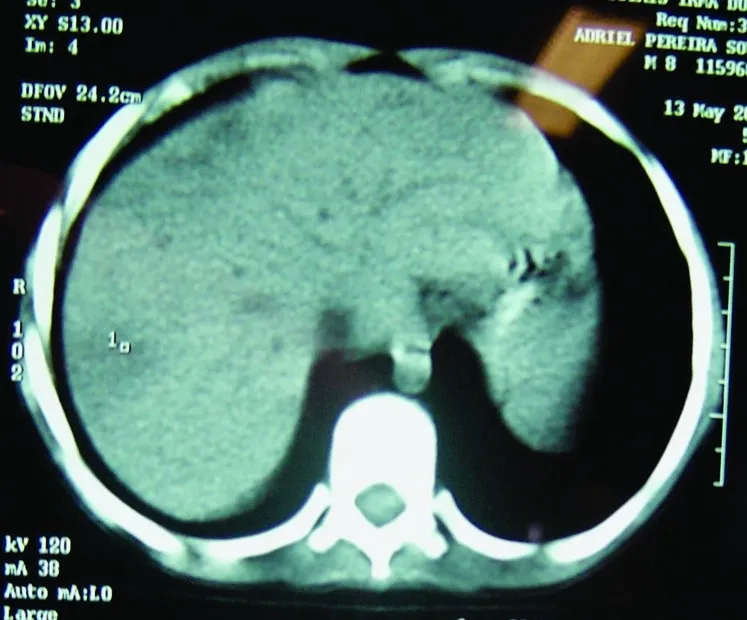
Computed tomographic scan of abdomen of patient 3, showing multiple, small liver abscesses.
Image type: radiology (ct)